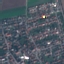
Label: Residential